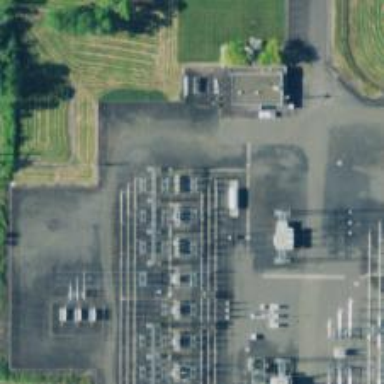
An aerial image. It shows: Outdoor power switch.